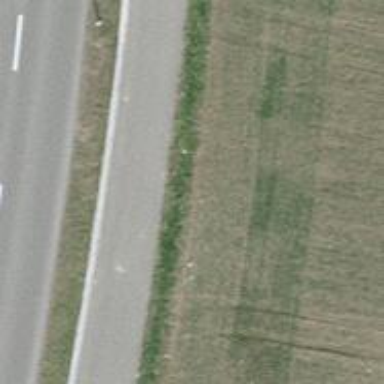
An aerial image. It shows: Asphalt cycleway.